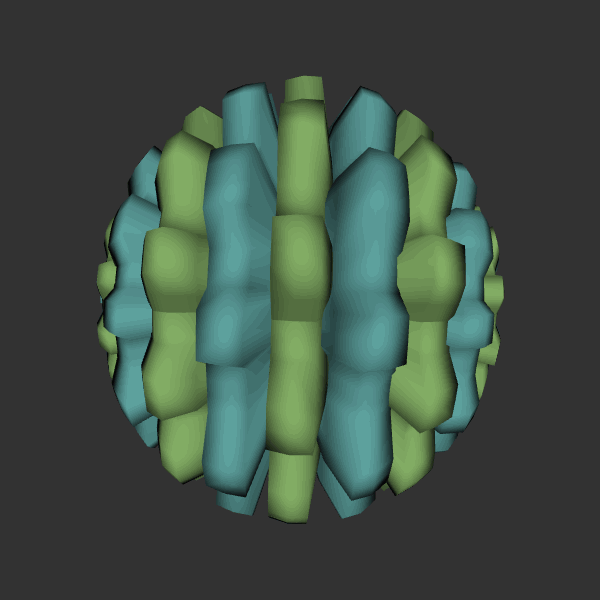
Background: dark